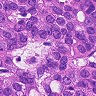
Metastatic tissue present: yes